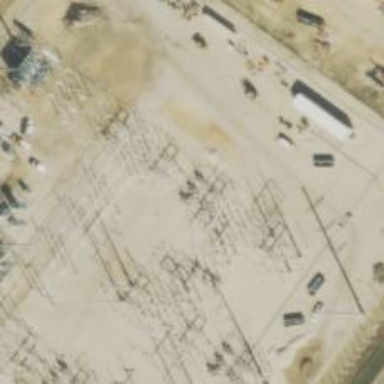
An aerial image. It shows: Switch for power supply.